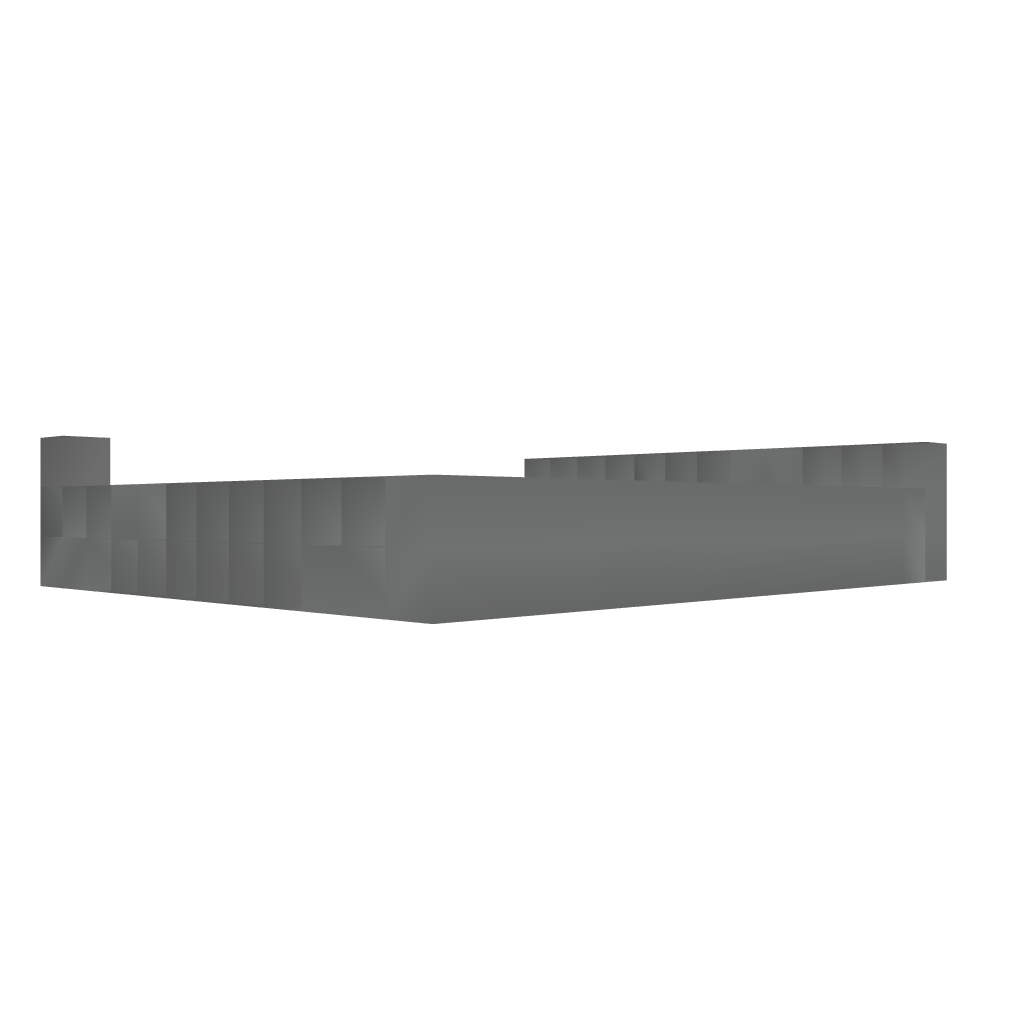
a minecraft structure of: steve with pickaxe